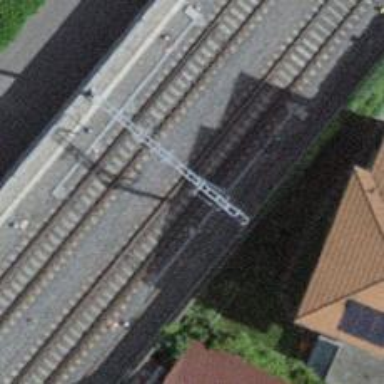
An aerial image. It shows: Railway switch.